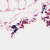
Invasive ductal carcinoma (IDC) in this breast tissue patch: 0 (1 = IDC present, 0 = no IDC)